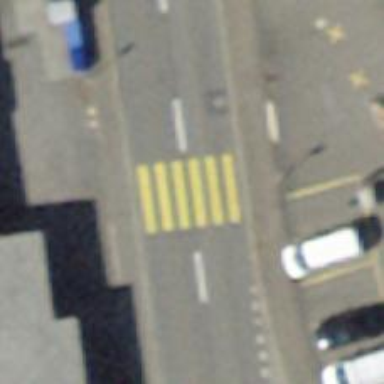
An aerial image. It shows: Marked crossing with zebra markings on the road.